Interaction volume radius: 10 \u00c5
Interaction volume height: 10 \u00c5
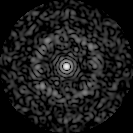
Disorder parameter: 0.8408